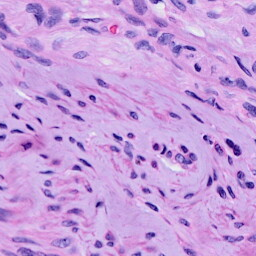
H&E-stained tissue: Cervix